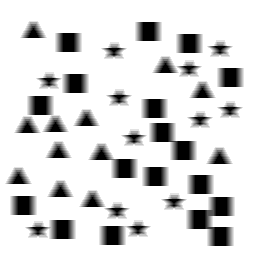
Squares: 18
Triangles: 12
Stars: 12
Total shapes: 42